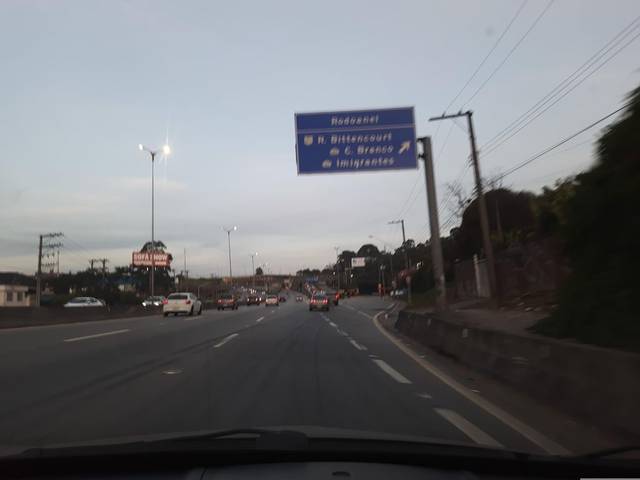
Region: Brazil
Coordinates: -23.59, -46.815